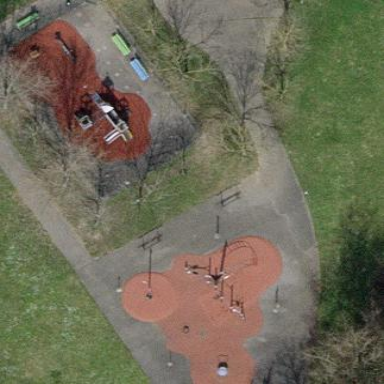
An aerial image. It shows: Playground area for leisure land.